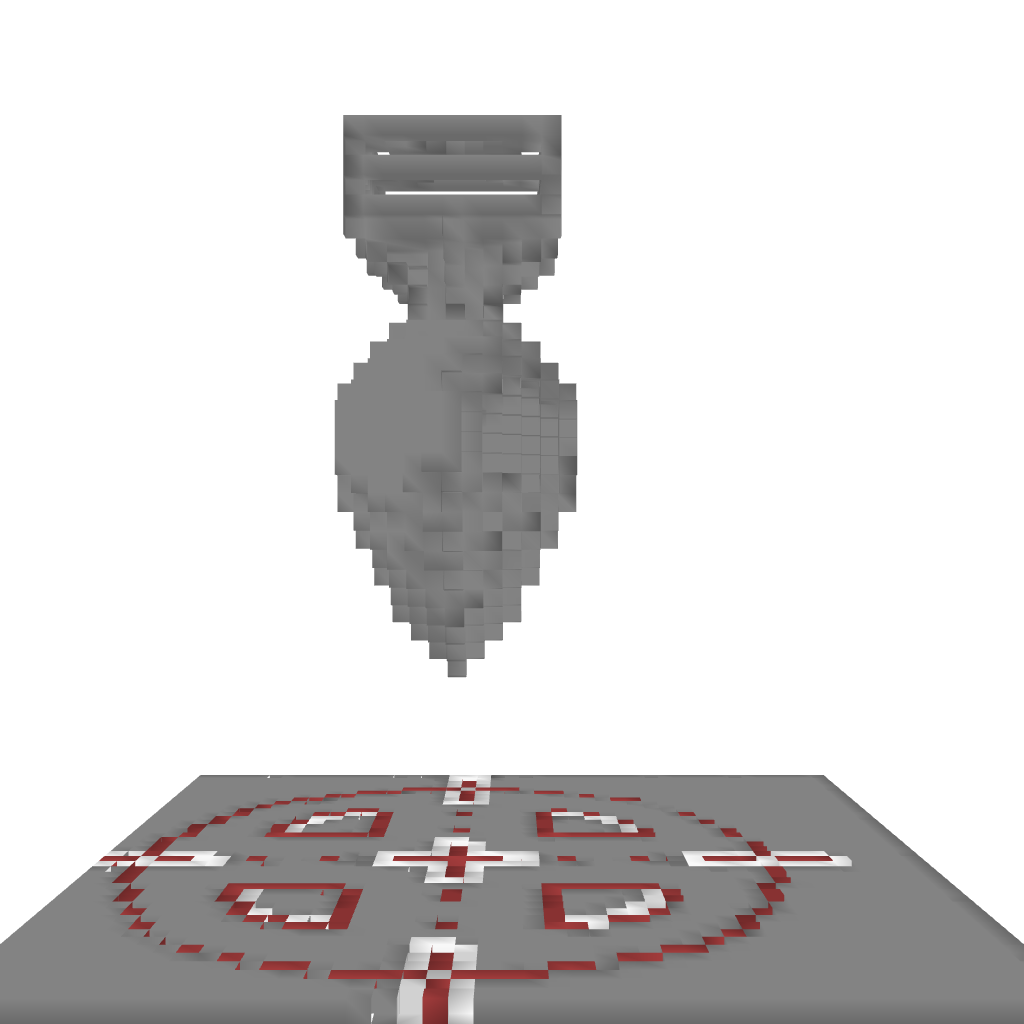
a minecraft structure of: Bomb and Target high quality